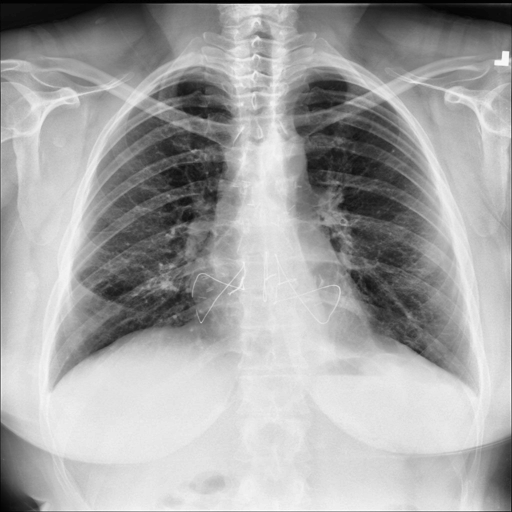
Finding: NORMAL